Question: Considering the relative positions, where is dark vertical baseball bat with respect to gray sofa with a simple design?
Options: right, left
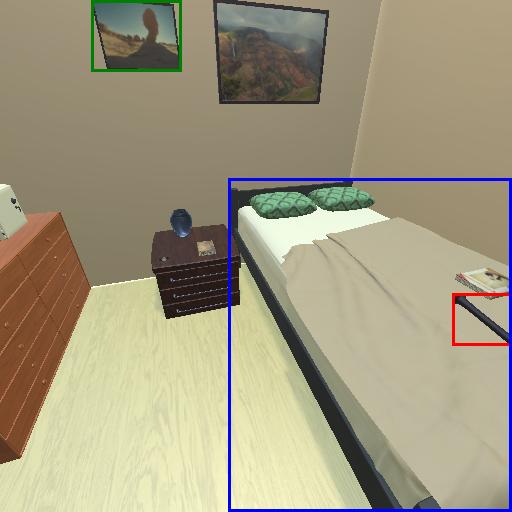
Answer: right